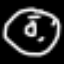
Label: donut